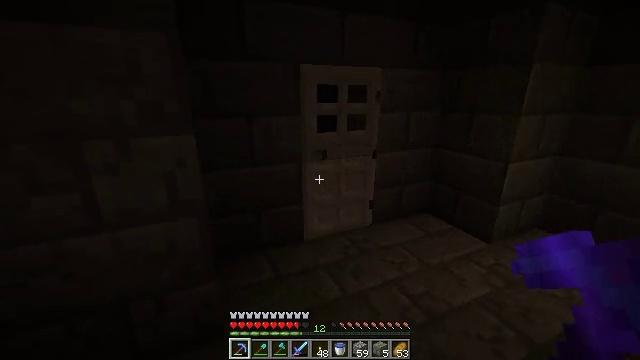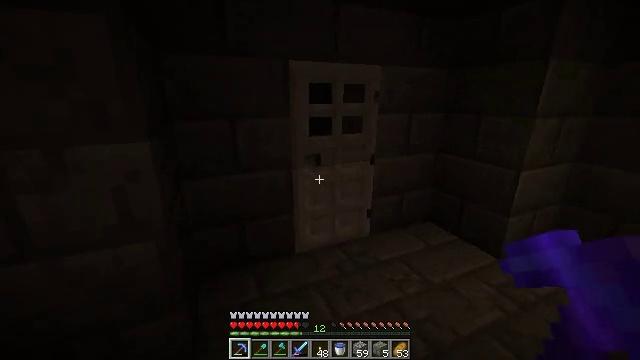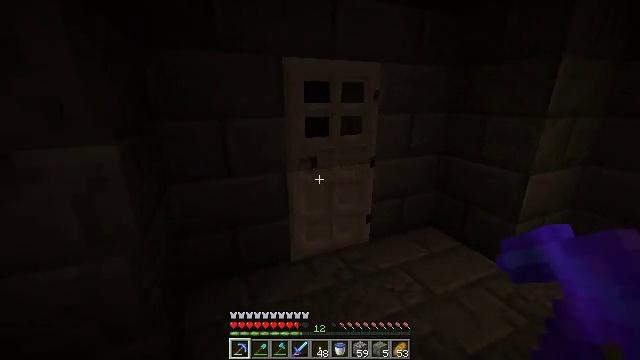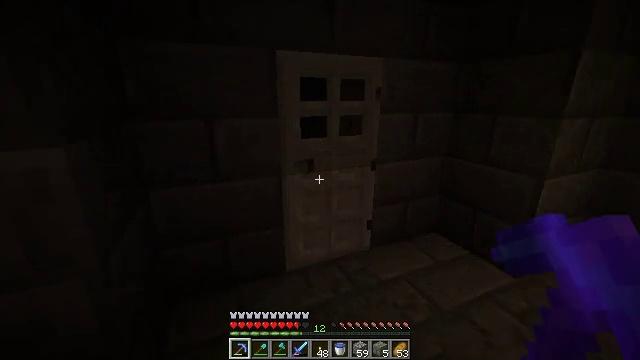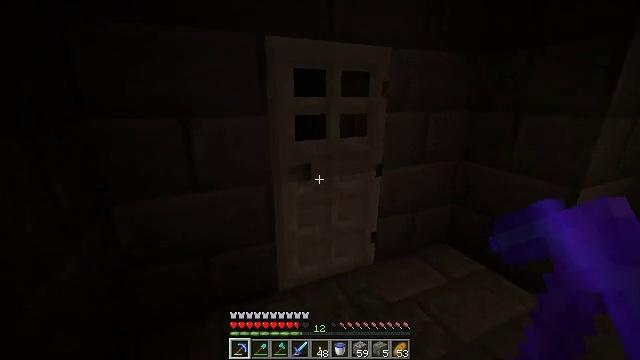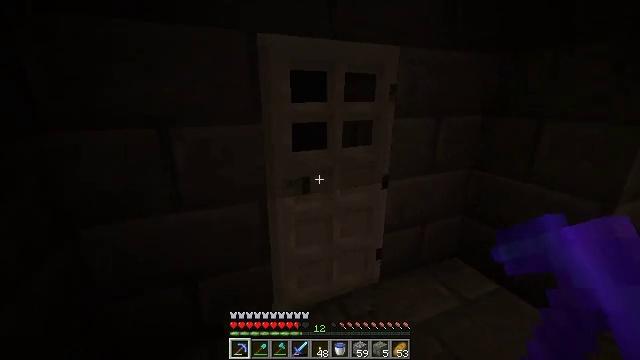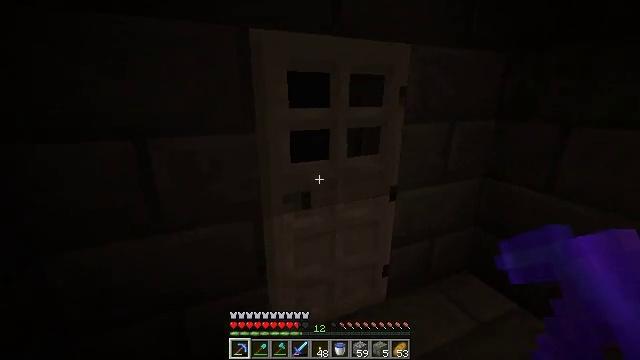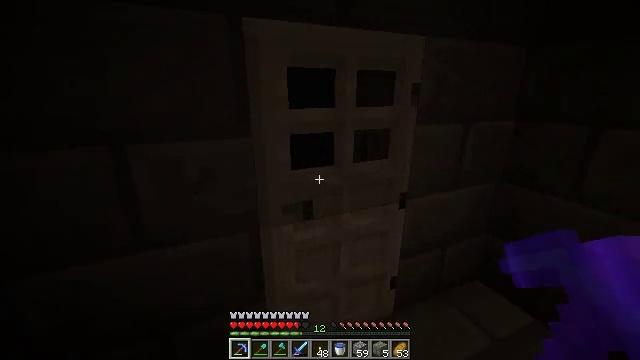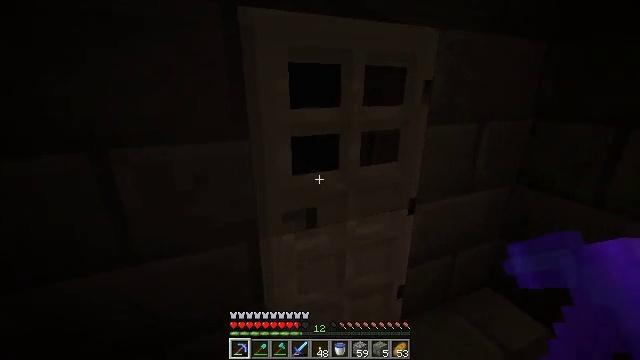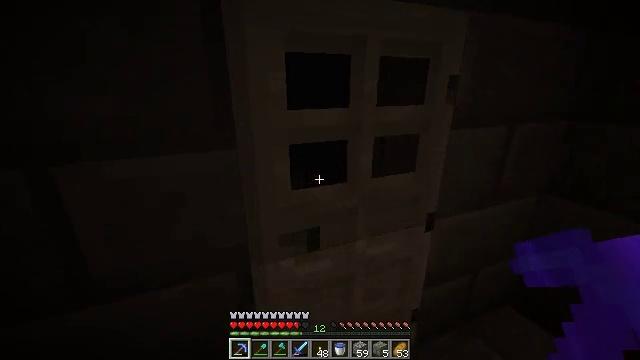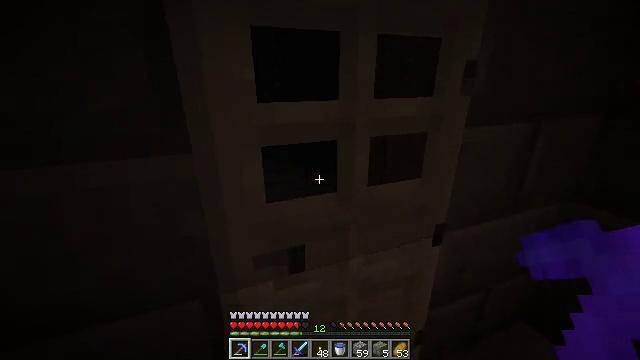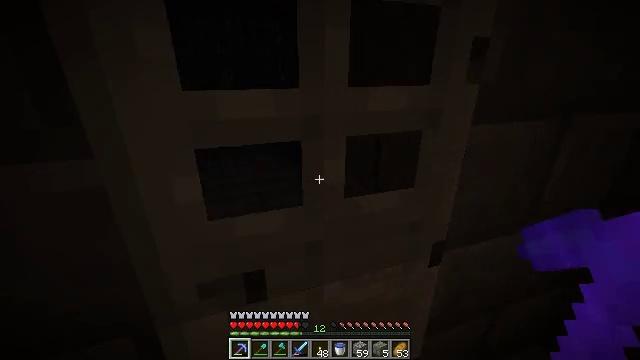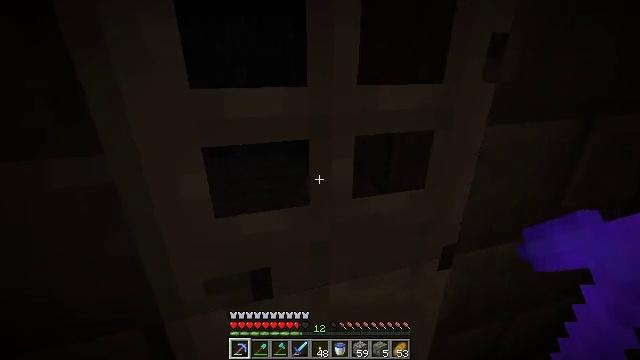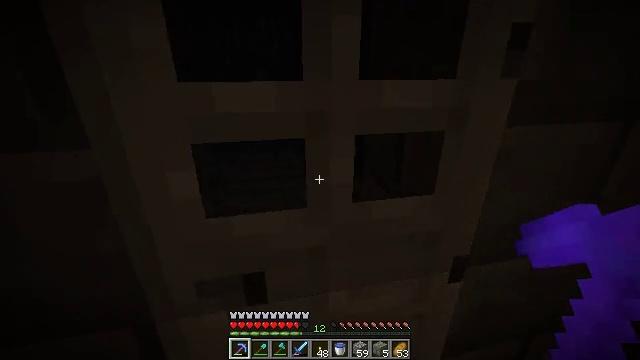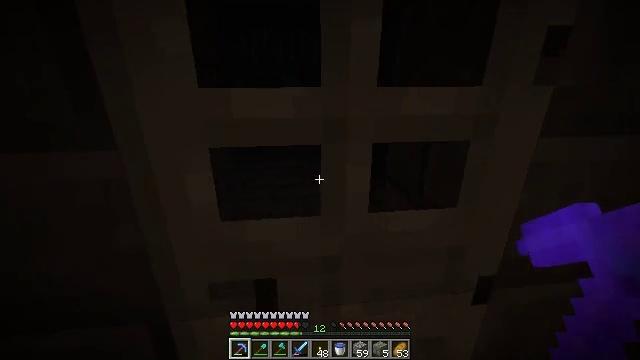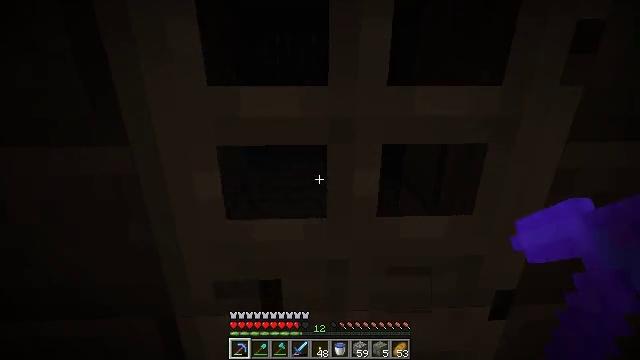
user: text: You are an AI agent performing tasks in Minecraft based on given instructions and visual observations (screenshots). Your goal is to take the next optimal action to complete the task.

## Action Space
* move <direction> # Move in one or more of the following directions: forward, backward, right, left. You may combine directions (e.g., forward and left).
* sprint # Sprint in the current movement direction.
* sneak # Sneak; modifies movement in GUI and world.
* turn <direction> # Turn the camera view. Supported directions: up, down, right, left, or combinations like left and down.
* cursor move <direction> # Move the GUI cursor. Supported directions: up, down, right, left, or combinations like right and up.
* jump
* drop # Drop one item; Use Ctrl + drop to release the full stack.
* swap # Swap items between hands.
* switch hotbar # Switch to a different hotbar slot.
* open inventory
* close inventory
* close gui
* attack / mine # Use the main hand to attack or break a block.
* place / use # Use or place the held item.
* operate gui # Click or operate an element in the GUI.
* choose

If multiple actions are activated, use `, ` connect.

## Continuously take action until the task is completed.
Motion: motion action
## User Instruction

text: Mine the iron door to remove it.
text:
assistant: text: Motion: move forward
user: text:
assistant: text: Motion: move forward, use / place
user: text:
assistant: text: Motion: move forward, use / place
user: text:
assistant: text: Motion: move forward, use / place
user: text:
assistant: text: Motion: move forward, use / place
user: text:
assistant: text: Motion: move forward
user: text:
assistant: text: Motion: move forward
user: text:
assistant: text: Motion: move forward
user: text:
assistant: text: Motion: move forward and move right
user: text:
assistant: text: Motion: move forward and move right, turn left and down
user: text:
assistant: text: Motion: turn left and down, use / place
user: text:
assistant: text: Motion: turn left, use / place
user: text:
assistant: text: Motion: turn left
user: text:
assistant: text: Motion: turn left and up
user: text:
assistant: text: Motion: turn left, attack / mine
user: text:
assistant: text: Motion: turn left, attack / mine
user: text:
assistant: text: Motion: turn left, attack / mine
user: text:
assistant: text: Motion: move back, turn left and down, attack / mine
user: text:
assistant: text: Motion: move back, turn down, attack / mine
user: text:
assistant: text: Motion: move back, attack / mine
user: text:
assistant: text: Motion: move back, attack / mine
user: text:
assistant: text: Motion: turn down, attack / mine
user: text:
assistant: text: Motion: attack / mine
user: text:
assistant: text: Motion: attack / mine
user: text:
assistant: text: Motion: attack / mine
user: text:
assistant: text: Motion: attack / mine
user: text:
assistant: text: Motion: attack / mine
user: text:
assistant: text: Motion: attack / mine
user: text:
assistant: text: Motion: move forward, attack / mine
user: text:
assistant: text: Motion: move forward, attack / mine